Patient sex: M
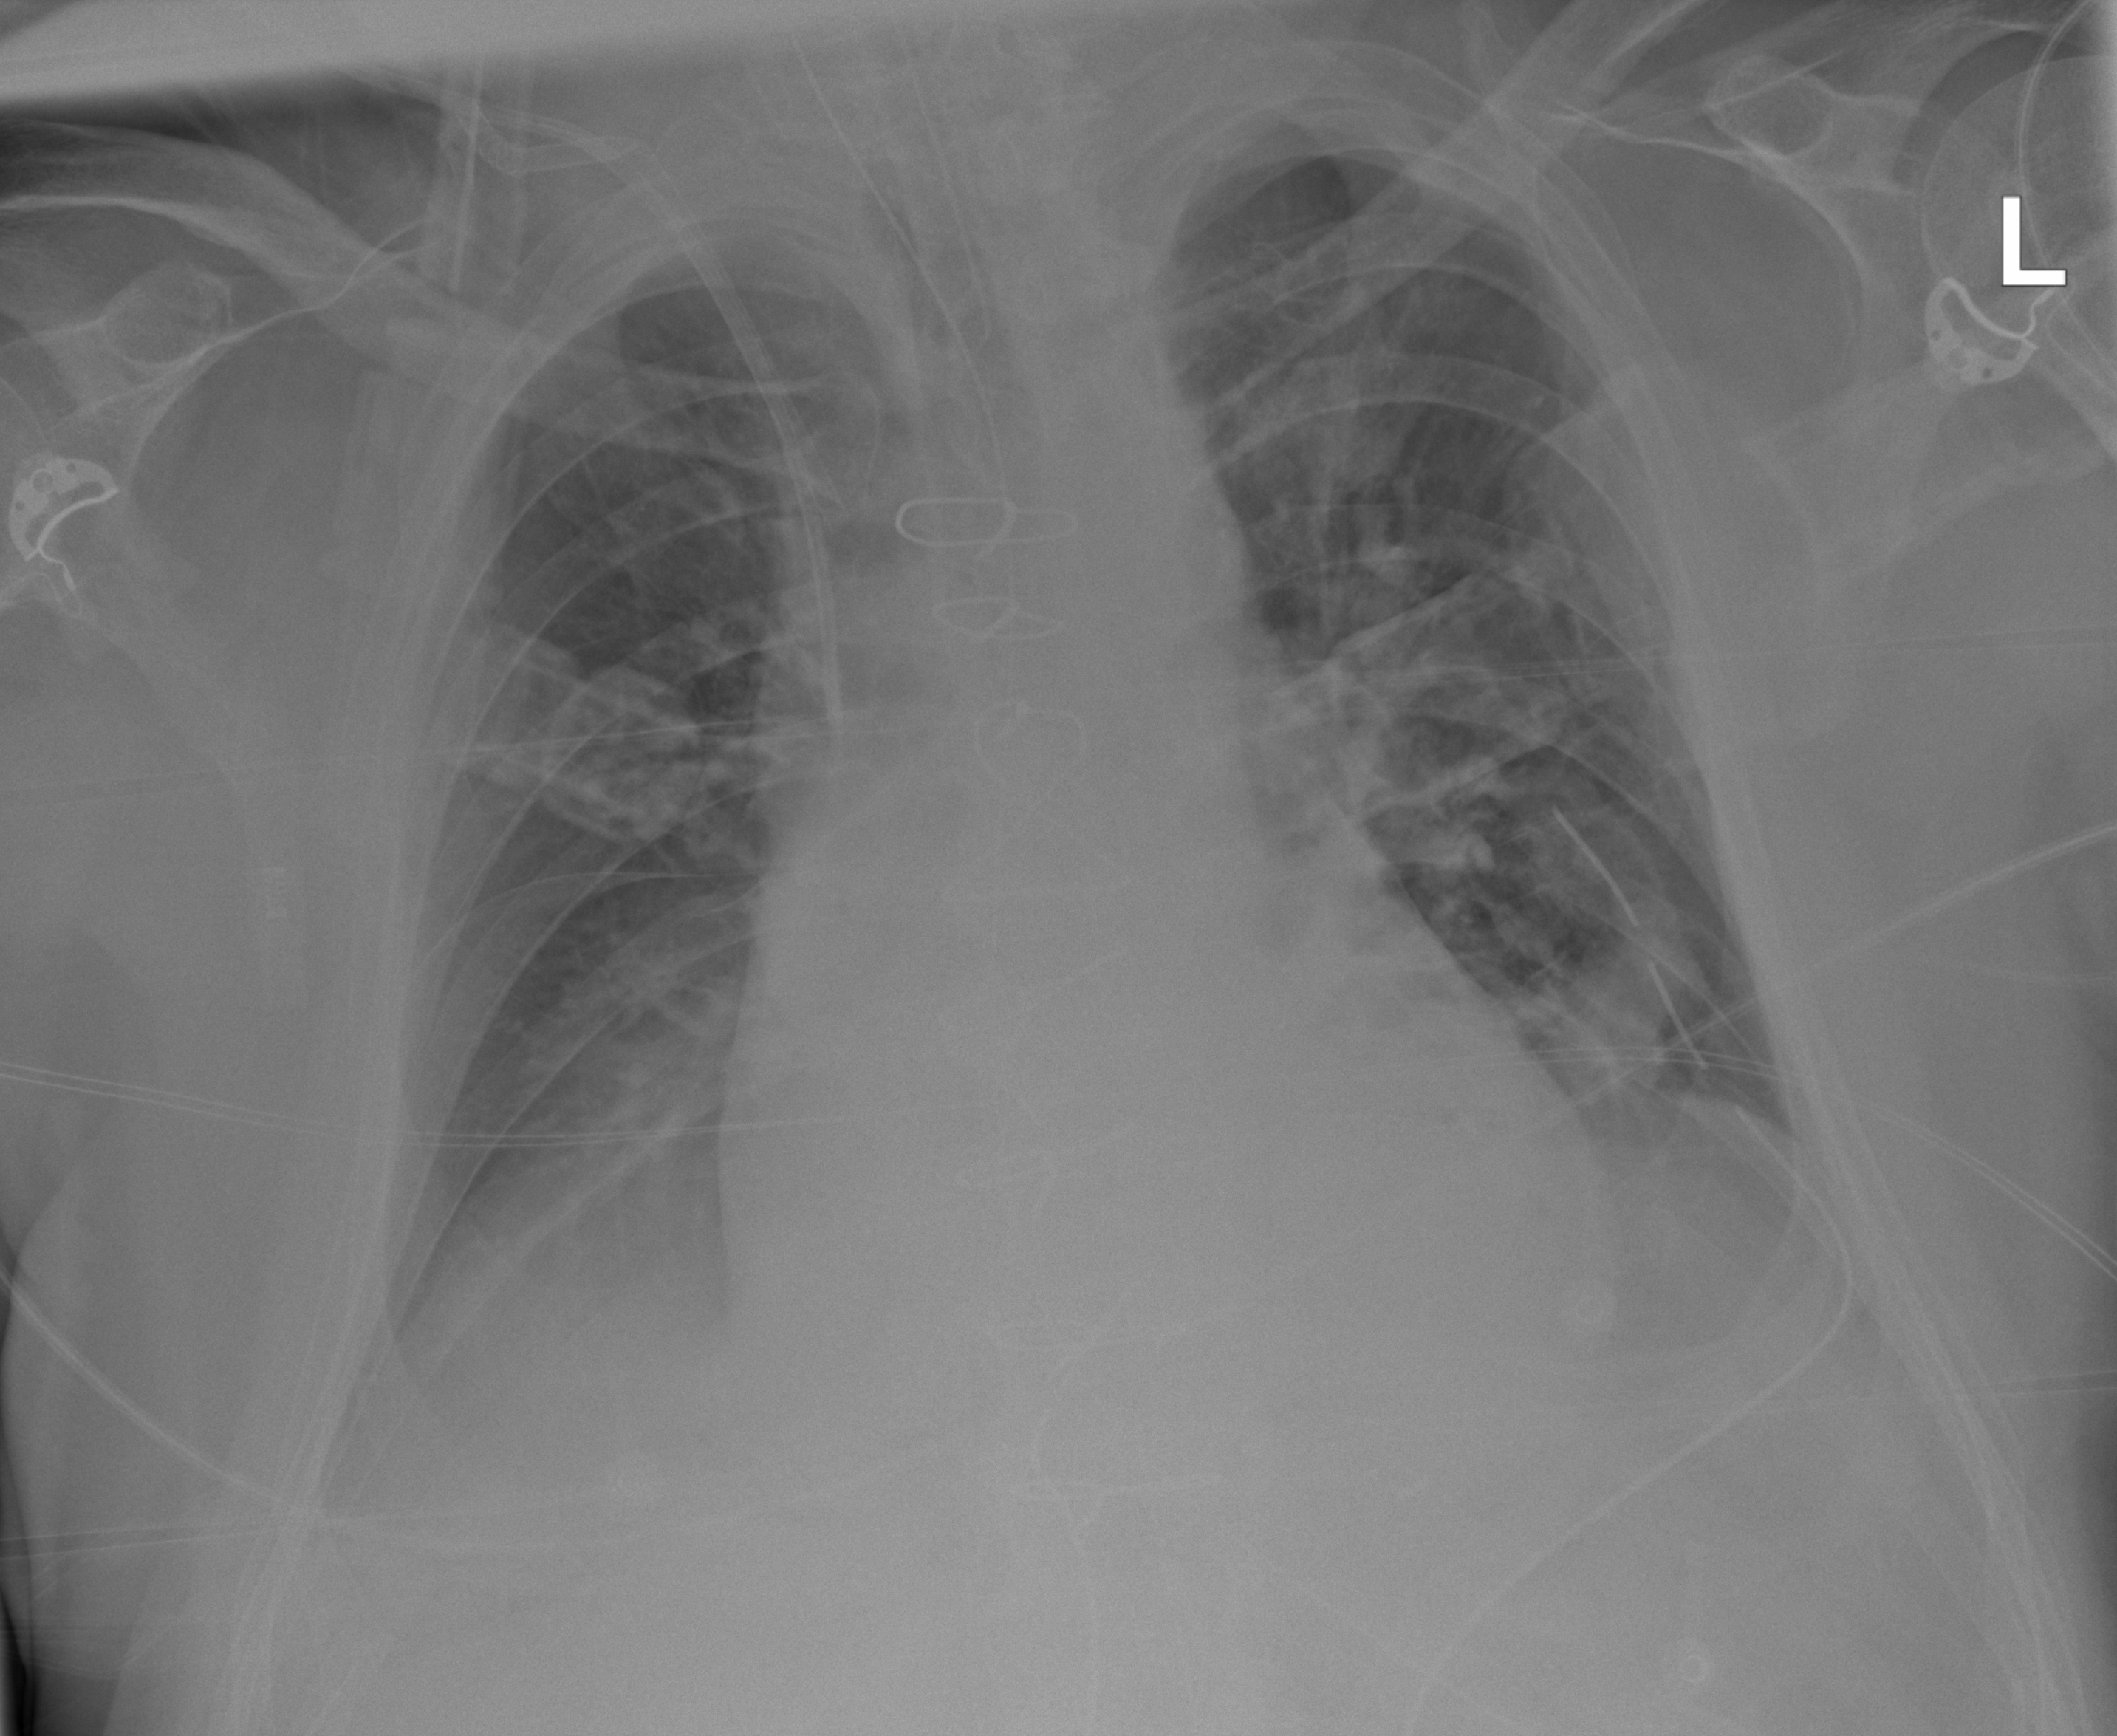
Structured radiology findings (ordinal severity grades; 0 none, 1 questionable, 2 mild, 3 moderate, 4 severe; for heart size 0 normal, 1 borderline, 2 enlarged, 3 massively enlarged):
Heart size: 2
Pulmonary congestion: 2
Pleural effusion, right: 2
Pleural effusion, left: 2
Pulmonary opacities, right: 2
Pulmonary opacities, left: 2
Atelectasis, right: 2
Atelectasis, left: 2